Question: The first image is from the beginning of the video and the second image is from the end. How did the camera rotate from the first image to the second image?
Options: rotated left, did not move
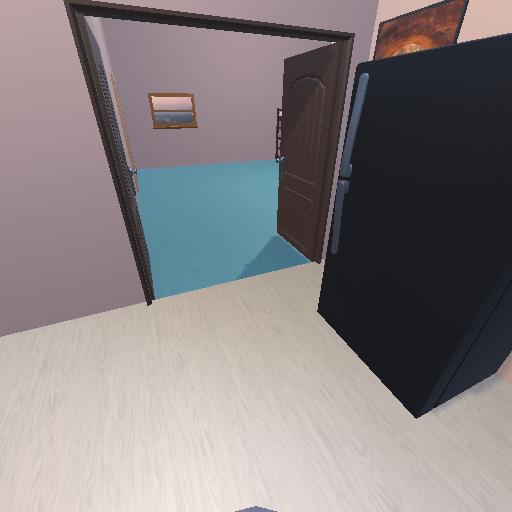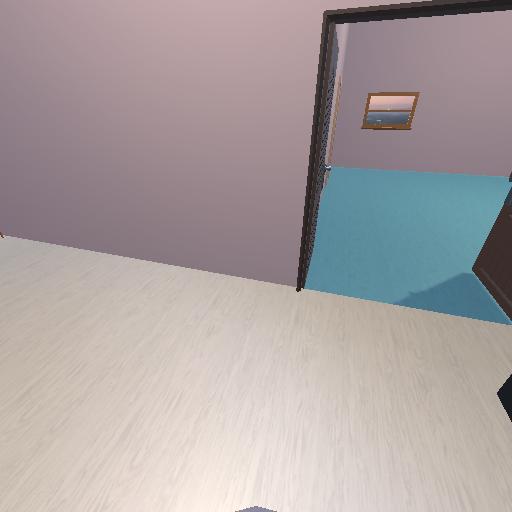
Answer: rotated left